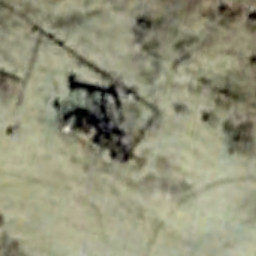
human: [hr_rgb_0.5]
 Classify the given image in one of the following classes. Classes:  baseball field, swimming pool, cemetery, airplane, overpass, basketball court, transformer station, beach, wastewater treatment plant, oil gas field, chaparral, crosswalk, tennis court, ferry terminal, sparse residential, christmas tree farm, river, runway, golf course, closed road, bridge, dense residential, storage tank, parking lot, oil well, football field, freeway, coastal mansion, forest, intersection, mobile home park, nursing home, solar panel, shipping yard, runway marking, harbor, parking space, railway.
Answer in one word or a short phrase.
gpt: oil well